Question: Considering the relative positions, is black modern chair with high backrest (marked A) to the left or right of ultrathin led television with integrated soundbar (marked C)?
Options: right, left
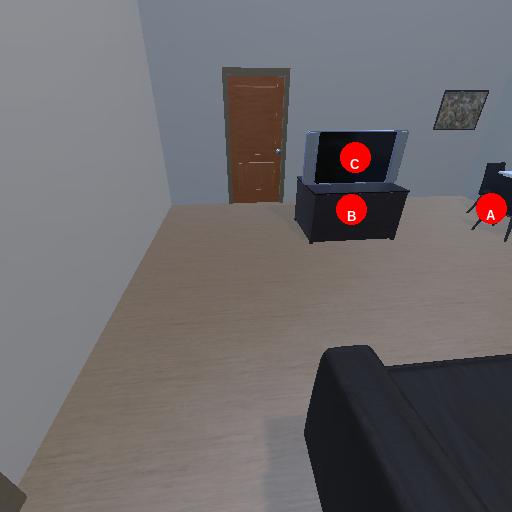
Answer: right